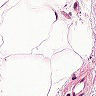
Metastatic tissue present: no